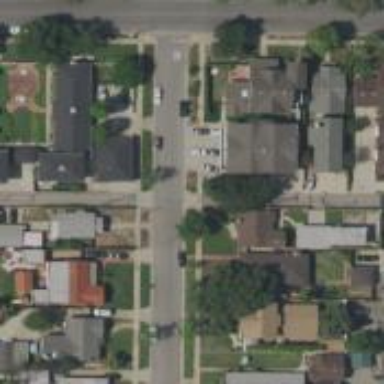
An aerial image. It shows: Alley classified as service road.